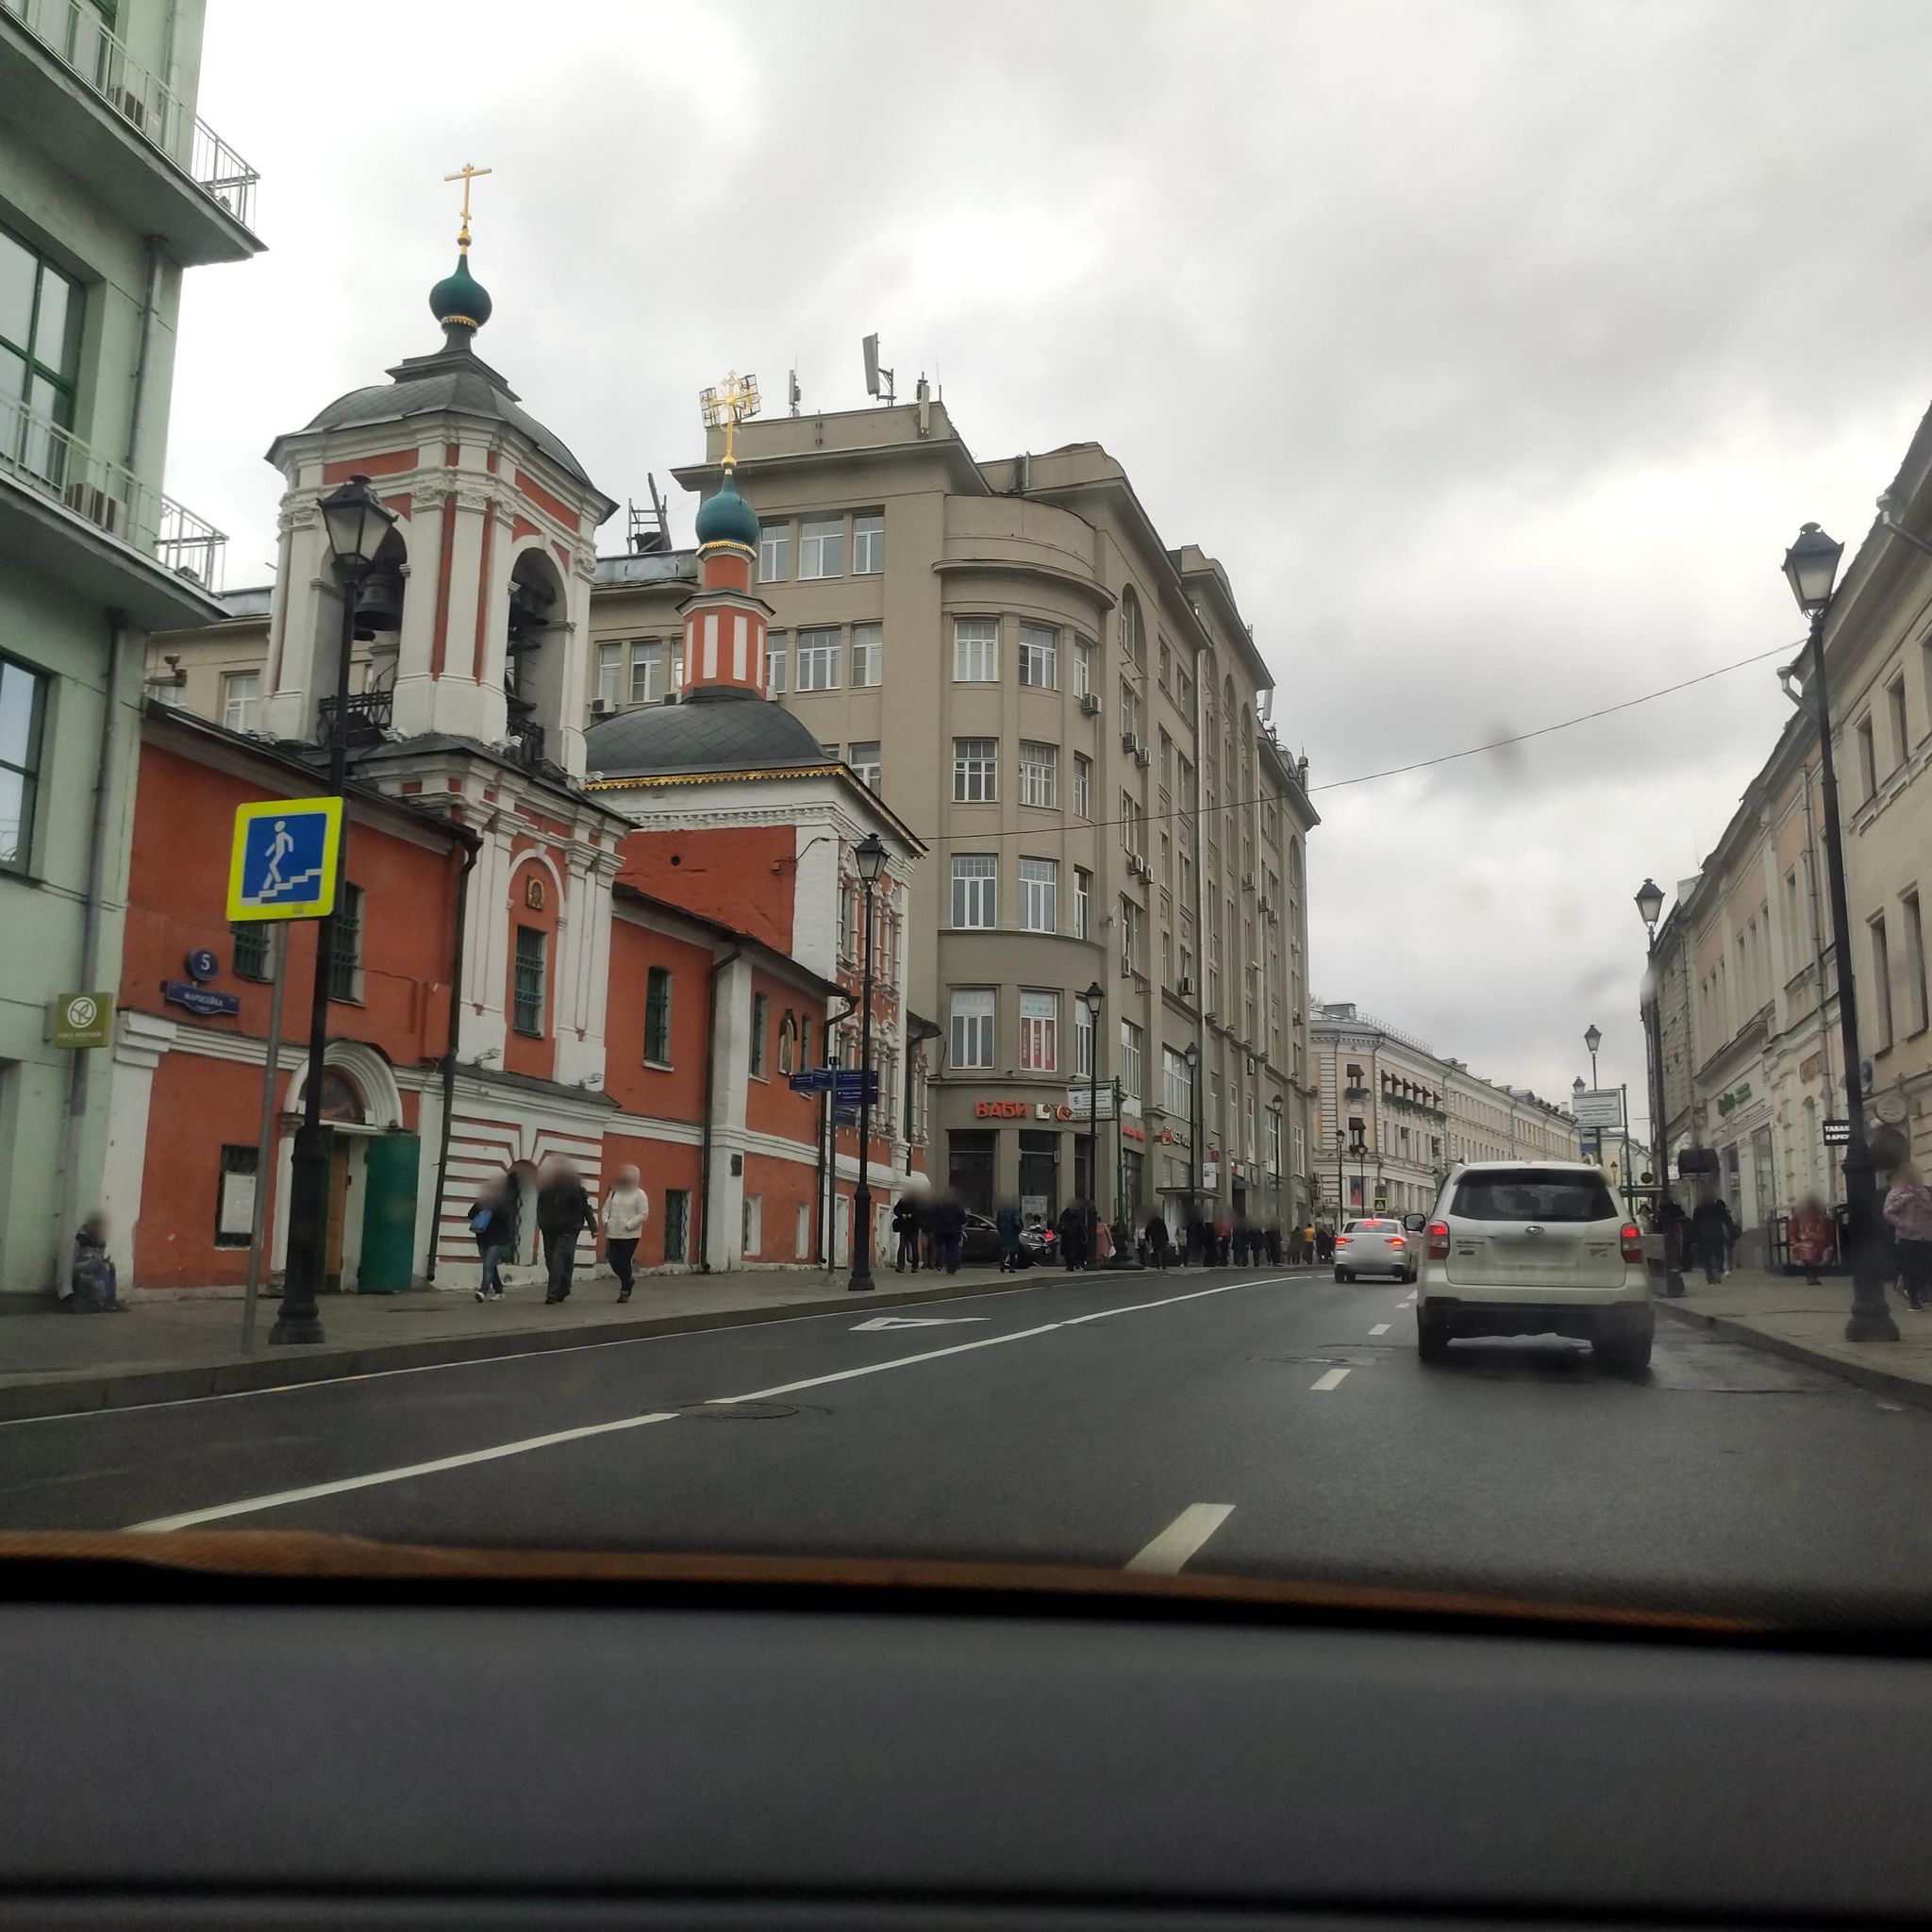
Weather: cloudy
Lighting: day
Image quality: good
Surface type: driving surface
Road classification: footway, steps
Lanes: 3
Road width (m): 1.5
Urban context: urban centre
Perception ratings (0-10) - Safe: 4.73, Lively: 4.56, Beautiful: 2.02, Boring: 7.67, Depressing: 3.99, Wealthy: 5.13